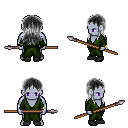
a pixel art fantasy rpg character, male body template, dark elf, purple skin, green robe, white pants, gray unkempt hairstyle, bracelets, black shoes, spear, four views (front, back, left, right), 2x2 character sprite sheet, small pixel art, hard edges, no anti-aliasing